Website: home-depot
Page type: receipt
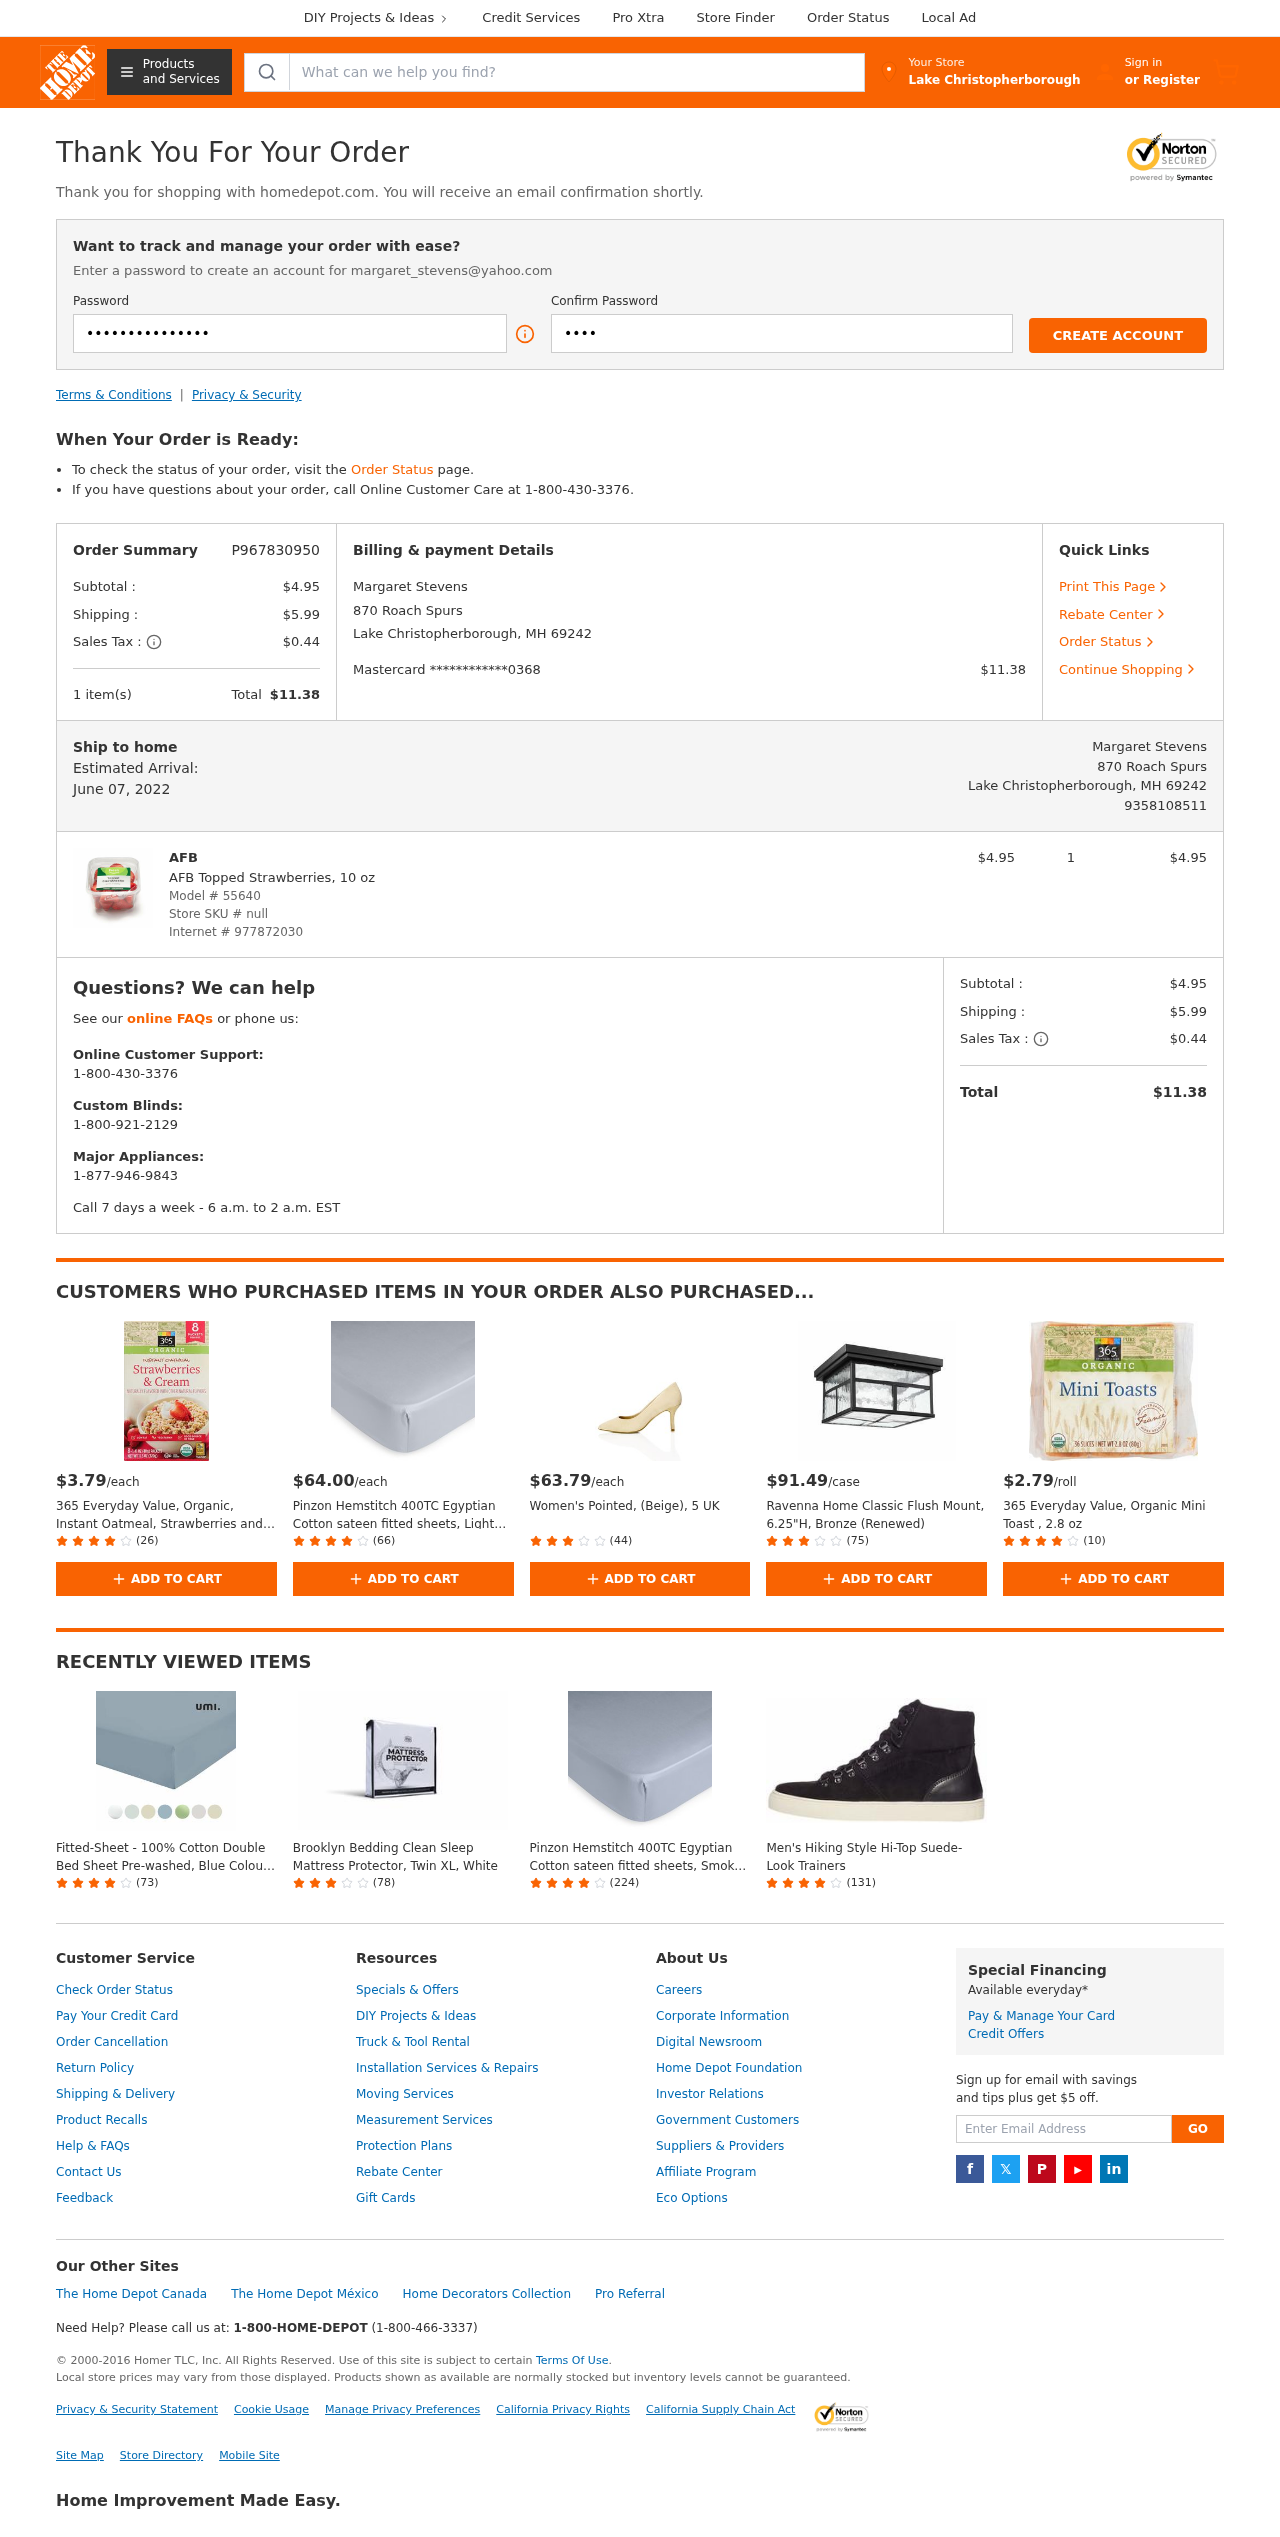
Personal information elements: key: PII_CARD_LAST4
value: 0368
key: PII_CARD_TYPE
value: Mastercard
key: PII_CITY
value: Lake Christopherborough
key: PII_EMAIL
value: margaret_stevens@yahoo.com
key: PII_FULLNAME
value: Margaret Stevens
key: PII_PHONE
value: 9358108511
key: PII_STREET
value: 870 Roach Spurs
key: PII_CITY_STATE_ZIP
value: Lake Christopherborough, MH 69242
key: PII_FULLNAME2
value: Margaret Stevens
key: PII_STREET2
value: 870 Roach Spurs
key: PII_CITY_STATE_ZIP2
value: Lake Christopherborough, MH 69242
Product elements: key: PRODUCT1_BRAND
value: AFB
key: PRODUCT1_NAME
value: AFB Topped Strawberries, 10 oz
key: PRODUCT1_PRICE
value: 4.95
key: PRODUCT1_QUANTITY
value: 1
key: PRODUCT2_PRICE
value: $3.79
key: PRODUCT2_NAME
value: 365 Everyday Value, Organic, Instant Oatmeal, Strawberries and Cream, 11.3oz, 8 ct
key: PRODUCT2_NUM_RATINGS
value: (26)
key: PRODUCT3_PRICE
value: $64.00
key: PRODUCT3_NAME
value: Pinzon Hemstitch 400TC Egyptian Cotton sateen fitted sheets, Light Gray 100 x 200 x 20 cm
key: PRODUCT3_NUM_RATINGS
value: (66)
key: PRODUCT4_PRICE
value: $63.79
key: PRODUCT4_NAME
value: Women's Pointed, (Beige), 5 UK
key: PRODUCT4_NUM_RATINGS
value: (44)
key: PRODUCT5_PRICE
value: $91.49
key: PRODUCT5_NAME
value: Ravenna Home Classic Flush Mount, 6.25"H, Bronze (Renewed)
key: PRODUCT5_NUM_RATINGS
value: (75)
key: PRODUCT6_PRICE
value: $2.79
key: PRODUCT6_NAME
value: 365 Everyday Value, Organic Mini Toast , 2.8 oz
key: PRODUCT6_NUM_RATINGS
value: (10)
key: PRODUCT7_NAME
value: Fitted-Sheet - 100% Cotton Double Bed Sheet Pre-washed, Blue Colour, Elasticized Deep Pocket Fits Lo
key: PRODUCT7_NUM_RATINGS
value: (73)
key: PRODUCT8_NAME
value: Brooklyn Bedding Clean Sleep Mattress Protector, Twin XL, White
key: PRODUCT8_NUM_RATINGS
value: (78)
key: PRODUCT9_NAME
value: Pinzon Hemstitch 400TC Egyptian Cotton sateen fitted sheets, Smokey Blue 90 x 190 x 40 cm
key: PRODUCT9_NUM_RATINGS
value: (224)
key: PRODUCT10_NAME
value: Men's Hiking Style Hi-Top Suede-Look Trainers
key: PRODUCT10_NUM_RATINGS
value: (131)
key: PRODUCT_MODEL_NUMBER
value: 55640
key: PRODUCT_INTERNET_NUMBER
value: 977872030
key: PRODUCT1_LINE_TOTAL
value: $4.95
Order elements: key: ORDER_ID
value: P967830950
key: ORDER_SUBTOTAL
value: $4.95
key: ORDER_SHIPPING_COST
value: $5.99
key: ORDER_TAX
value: $0.44
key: ORDER_NUM_ITEMS
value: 1 item(s)
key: ORDER_TOTAL
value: $11.38
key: ORDER_DELIVERY_DATE
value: June 07, 2022
Search elements: key: HEADER_SEARCH
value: What can we help you find?
Other elements: key: STORE_SKU
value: null